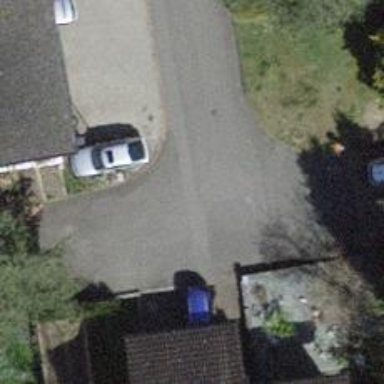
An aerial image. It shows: Turning circle on the road.